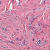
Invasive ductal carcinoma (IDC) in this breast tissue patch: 1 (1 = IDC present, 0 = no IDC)